Question: I'm trying to get an example or a starting reference on how to develop a drill down structure. The best example I can give is, how Android navigates through it's own folder structure. Here is a screenshot to illustrate my point:

Some things I would like to point out:
- -
Could someone please point me in the right direction.
Many thank in advance!!
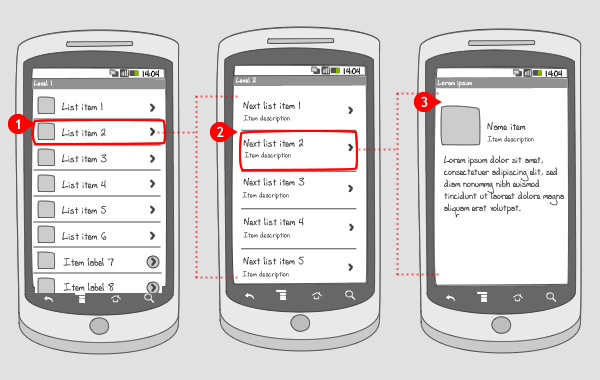
Answer: To those you are wondering how I managed this, I basically call the same activity, just with the parent ID (which will be located within the bundle). This way I can fill the 'ListView' with the parent ID provided and let my 'BaseAdapter' sort out which UI to display.
I don't know if the was the best way of doing it, but it worked for me.
Kind regards,